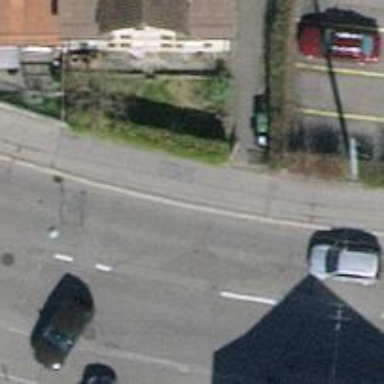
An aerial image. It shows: Hedge acting as barrier.